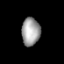
Tissue: prostate
Cell type: T cells
Senescence score: 0.7116
Nuclear area (px): 509
Mean DAPI intensity: 158.183